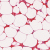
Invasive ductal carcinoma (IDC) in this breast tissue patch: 0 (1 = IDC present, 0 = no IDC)